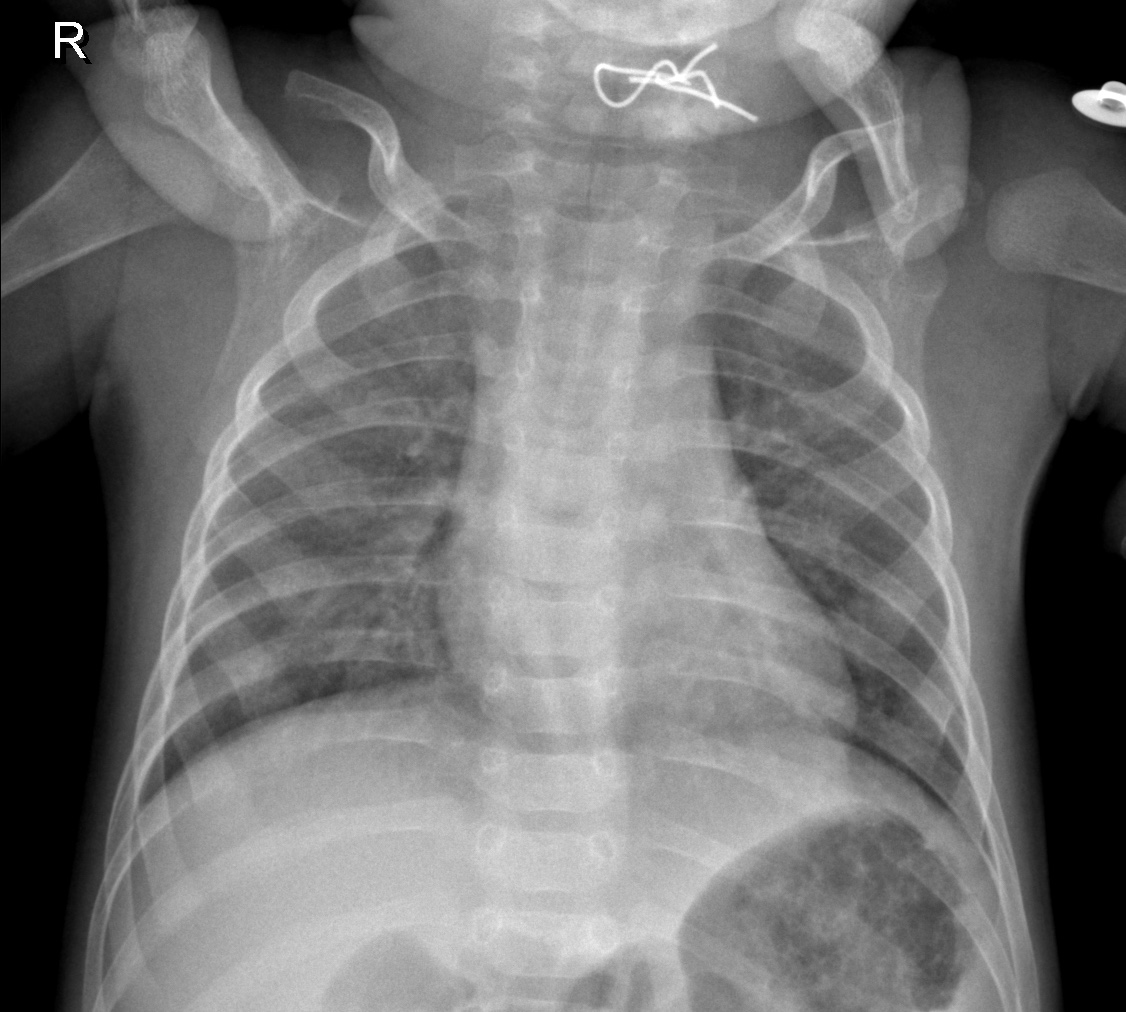
Diagnosis: NORMAL